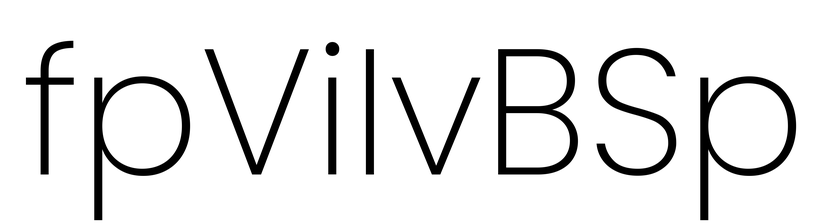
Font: Poppins-ExtraLight